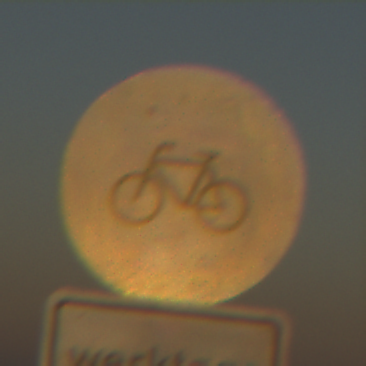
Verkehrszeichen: VerbotRadverkehr
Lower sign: ZeitangabenMitBeschraenkungAufWochentage1
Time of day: SunriseSunset
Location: Outdoor (Nature)
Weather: Clear
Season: NotSpecified
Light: Natural